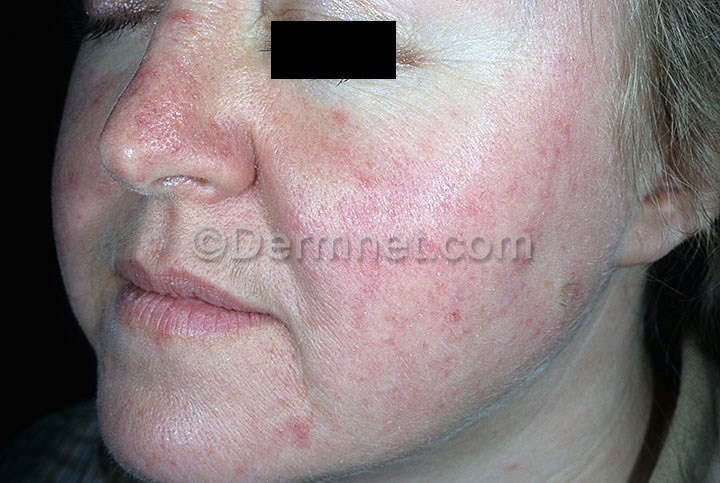
Disease: Acne and Rosacea Photos